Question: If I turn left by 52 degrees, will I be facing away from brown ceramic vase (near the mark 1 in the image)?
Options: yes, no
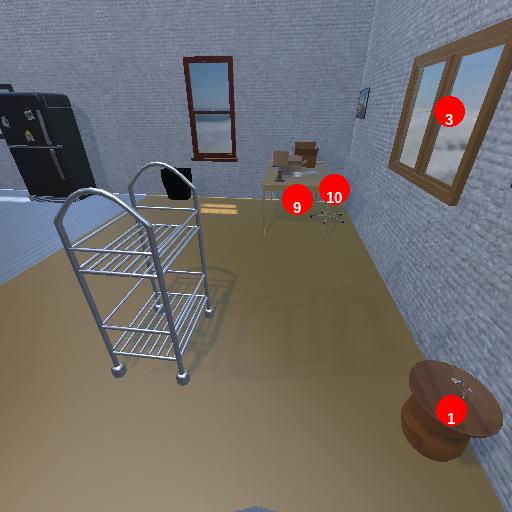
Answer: yes